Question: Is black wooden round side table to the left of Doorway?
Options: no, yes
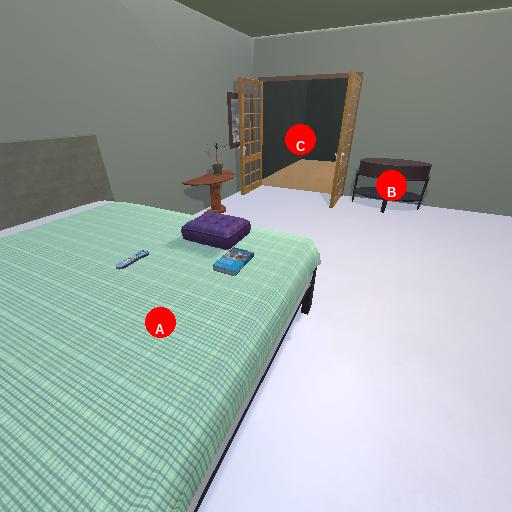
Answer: no